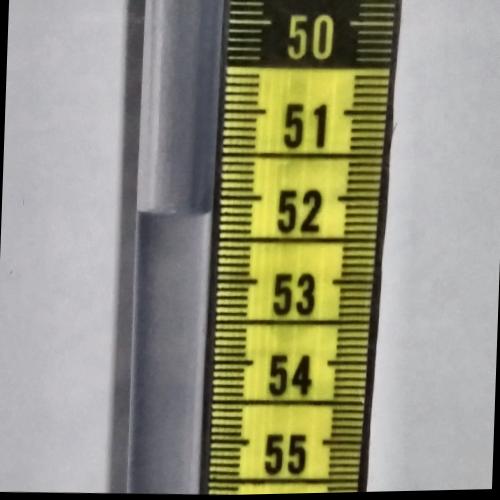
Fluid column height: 52.2 cm